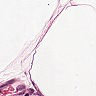
Metastatic tissue present: no